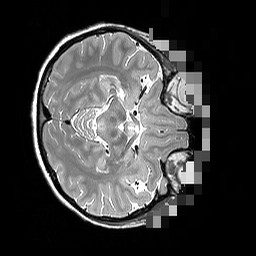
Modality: T2w
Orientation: axial
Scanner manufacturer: siemens
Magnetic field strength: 3 T
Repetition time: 2.5 s
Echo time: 0.144 s